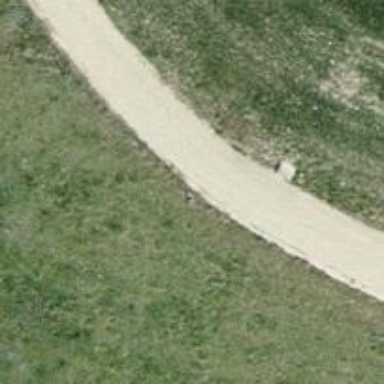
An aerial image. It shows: Well-maintained track road with grade 1 tracktype.